Aerial crown-view tile of a tropical tree (Barro Colorado Island, Panama), acquired 20240918:
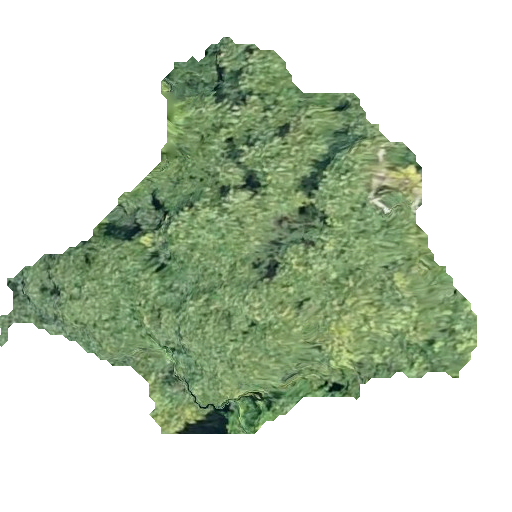
Species: Luehea seemannii
GBIF accepted scientific name: Luehea seemannii
Crown area: 167.024 m²